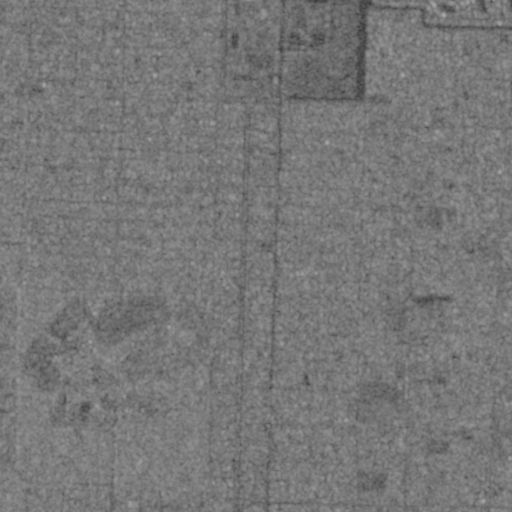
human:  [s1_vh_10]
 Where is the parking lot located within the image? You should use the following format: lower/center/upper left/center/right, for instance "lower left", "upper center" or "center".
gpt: The parking lot is located in the lower left of the image.
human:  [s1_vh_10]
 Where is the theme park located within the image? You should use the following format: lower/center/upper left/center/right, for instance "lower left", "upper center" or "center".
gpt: The theme park is located in the lower left of the image.
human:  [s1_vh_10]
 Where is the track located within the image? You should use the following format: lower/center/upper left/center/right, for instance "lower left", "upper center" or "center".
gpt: The track is located in the upper center of the image.
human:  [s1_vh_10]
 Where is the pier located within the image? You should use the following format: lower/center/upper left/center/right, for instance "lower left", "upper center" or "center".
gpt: The pier is located in the lower left of the image.
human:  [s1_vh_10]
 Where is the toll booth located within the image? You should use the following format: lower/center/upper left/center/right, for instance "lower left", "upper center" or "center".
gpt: The toll booth is located in the lower left of the image.
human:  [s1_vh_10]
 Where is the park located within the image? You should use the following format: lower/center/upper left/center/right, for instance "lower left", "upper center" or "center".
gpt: There is no park in the image.

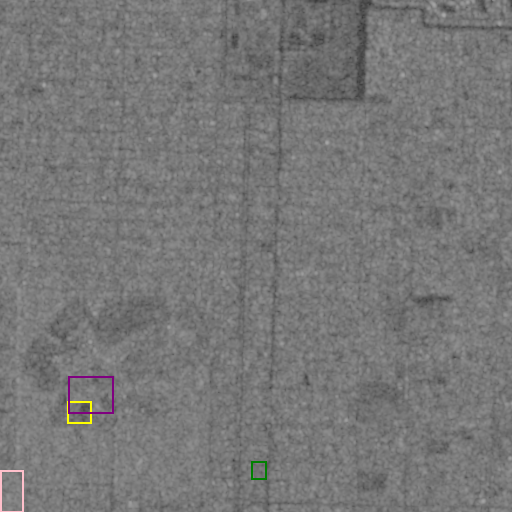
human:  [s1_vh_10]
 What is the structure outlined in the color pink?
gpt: The structure outlined in pink is a crop field.
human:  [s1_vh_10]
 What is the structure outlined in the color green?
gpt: The structure outlined in green is a park.
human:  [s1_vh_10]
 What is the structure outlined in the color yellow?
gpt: The structure outlined in yellow is a parking lot.
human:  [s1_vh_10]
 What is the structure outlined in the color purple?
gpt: The structure outlined in purple is a theme park.
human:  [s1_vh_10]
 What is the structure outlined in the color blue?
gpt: There is no blue outline.